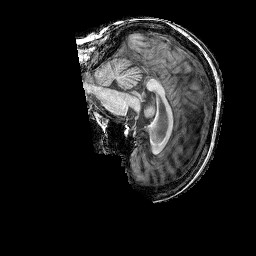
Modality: T1w
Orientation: sagittal
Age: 74
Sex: female
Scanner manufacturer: siemens
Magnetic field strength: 3 T
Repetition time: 2.25 s
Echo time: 0.00411 s